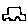
Label: car